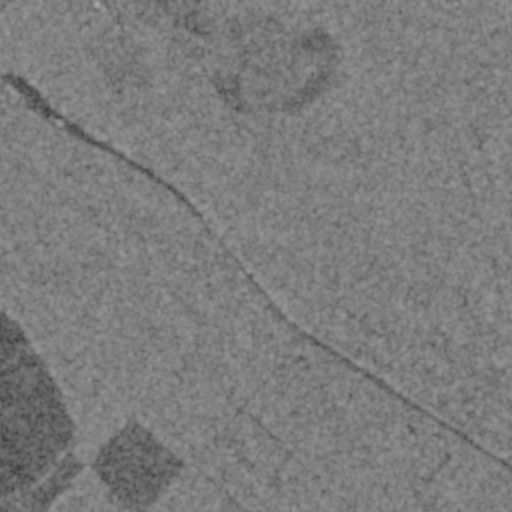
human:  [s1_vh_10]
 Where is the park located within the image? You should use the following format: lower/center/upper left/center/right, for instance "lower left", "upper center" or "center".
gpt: The park is located in the upper left of the image.
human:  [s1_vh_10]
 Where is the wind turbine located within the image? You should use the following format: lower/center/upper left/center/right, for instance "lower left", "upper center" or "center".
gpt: The wind turbine is located in the lower right of the image.
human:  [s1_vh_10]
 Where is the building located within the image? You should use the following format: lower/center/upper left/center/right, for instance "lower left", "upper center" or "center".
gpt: There is no building in the image.

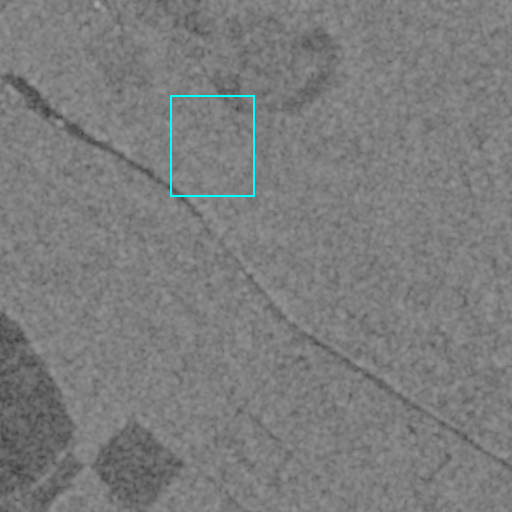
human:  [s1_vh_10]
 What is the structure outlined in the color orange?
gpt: There is no orange outline.
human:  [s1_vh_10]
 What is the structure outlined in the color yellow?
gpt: There is no structure outlined in yellow.